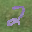
Label: 2